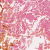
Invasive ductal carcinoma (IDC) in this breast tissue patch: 0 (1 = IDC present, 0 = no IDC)